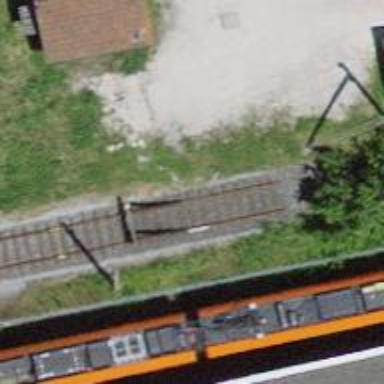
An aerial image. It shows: Railway buffer stop.